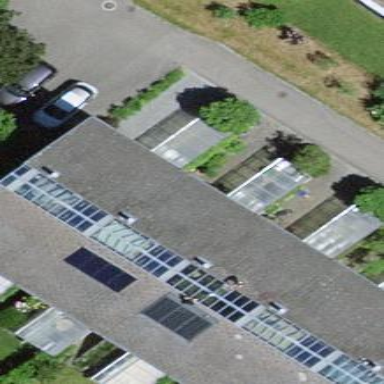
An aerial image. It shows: Terrace building.